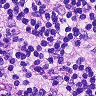
Metastatic tissue present: no